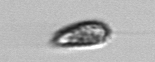
Label: Pseudochattonella_farcimen